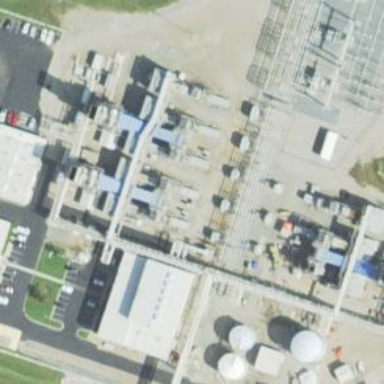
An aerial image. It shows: Gas turbine generator.